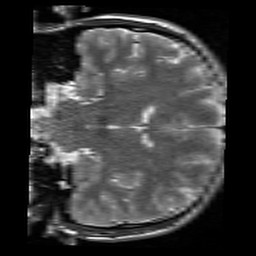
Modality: T2w
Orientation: coronal
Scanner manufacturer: siemens
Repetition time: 3.9 s
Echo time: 0.076 s